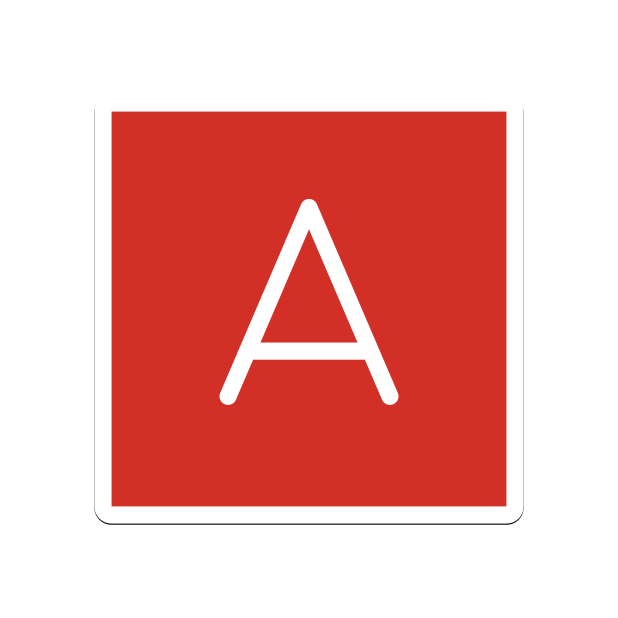
A button (blood type)